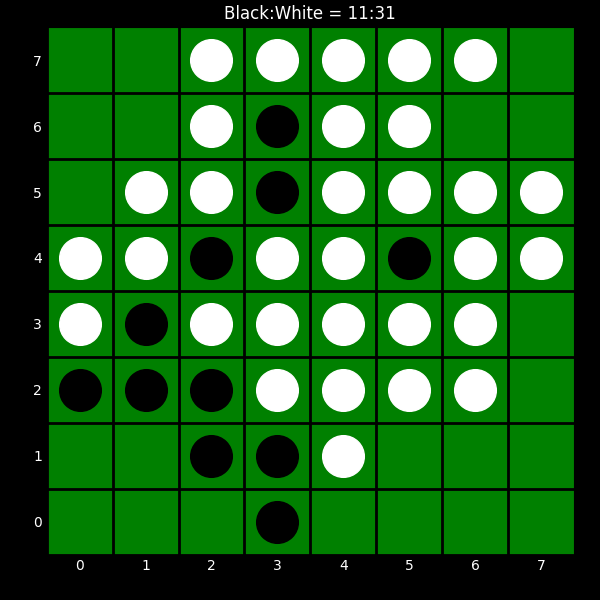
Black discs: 11
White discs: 31